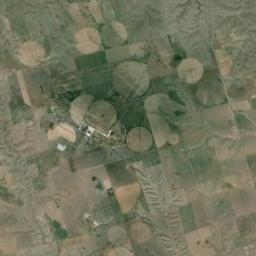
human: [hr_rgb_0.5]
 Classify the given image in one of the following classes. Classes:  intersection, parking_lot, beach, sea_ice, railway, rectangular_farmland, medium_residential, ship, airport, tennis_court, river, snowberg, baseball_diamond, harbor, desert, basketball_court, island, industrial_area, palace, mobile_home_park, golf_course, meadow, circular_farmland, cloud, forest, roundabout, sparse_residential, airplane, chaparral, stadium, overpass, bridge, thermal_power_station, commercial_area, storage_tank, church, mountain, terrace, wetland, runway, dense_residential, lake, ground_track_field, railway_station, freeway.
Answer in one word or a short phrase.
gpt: circular_farmland